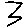
Label: zigzag